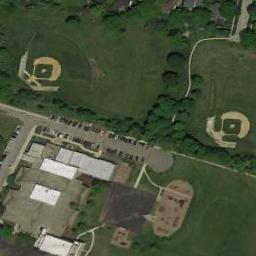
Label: baseball_diamond